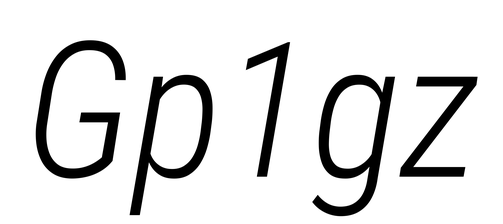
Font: Roboto-Italic_Condensed_Light_Italic